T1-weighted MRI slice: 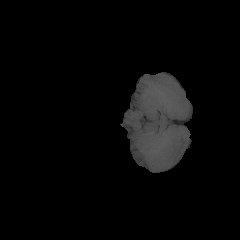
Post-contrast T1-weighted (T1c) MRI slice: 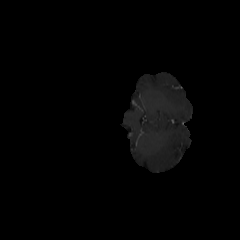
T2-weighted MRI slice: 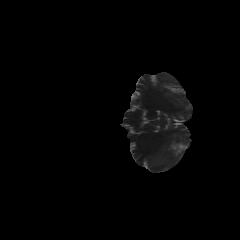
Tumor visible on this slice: no